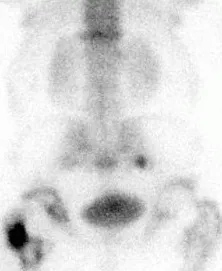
Localized posterior bone scan view of the pelvis and lumbar spine of a 46-year-old Caucasian man with Morquio's syndrome, three hours after a Tc-99m methylene diphosphonate injection. Focal increased uptake is seen in the right sacroiliac joint and sacral body, consistent with fractures, and most likely representing the cause of the patient's pain.
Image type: radiology (scintigraphy)